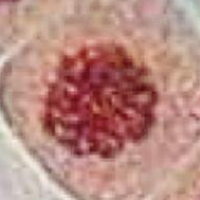
Label: prophase